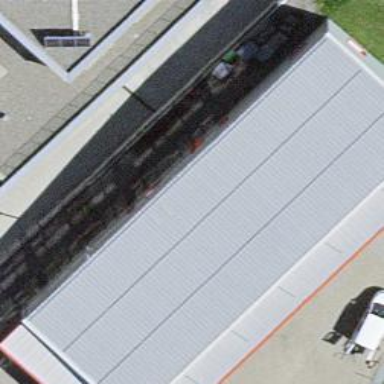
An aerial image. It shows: Car repair shop located in building.